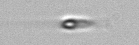
Label: flagellate_morphotype3